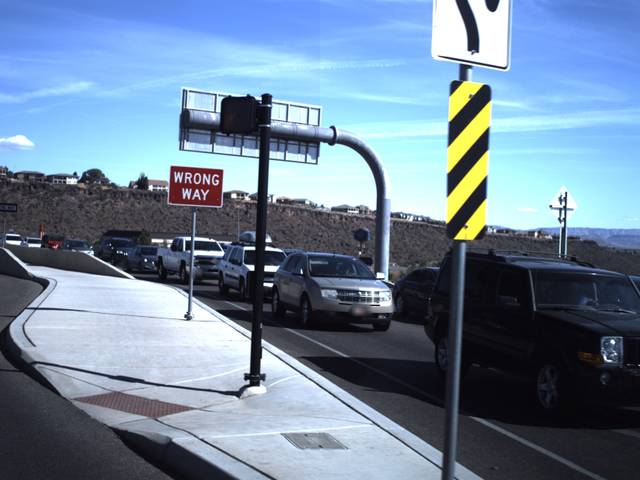
Region: United States
Coordinates: 37.11, -113.559